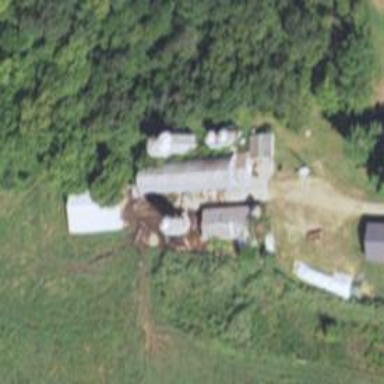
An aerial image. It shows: Silo building.